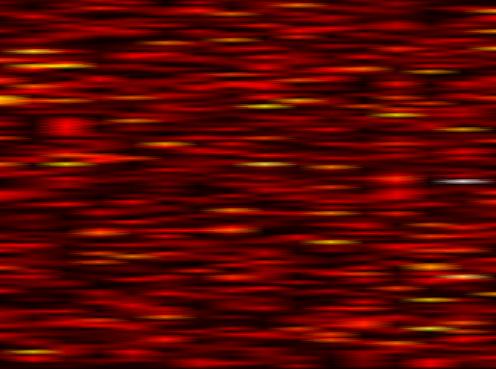
Label: WOLA